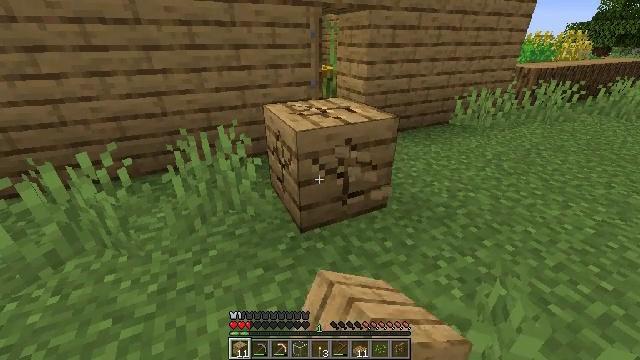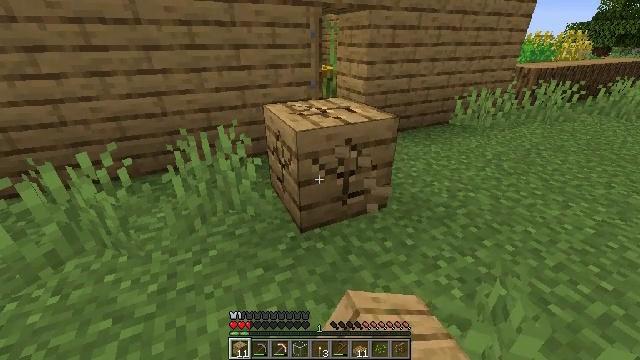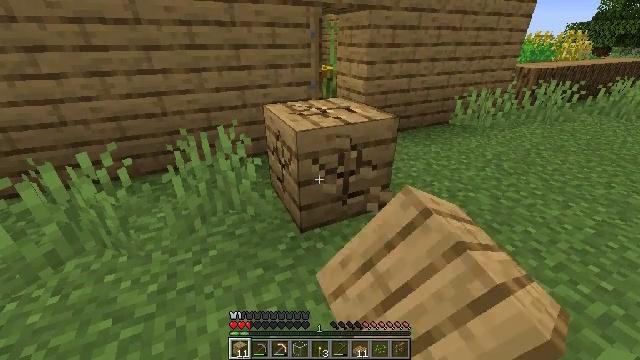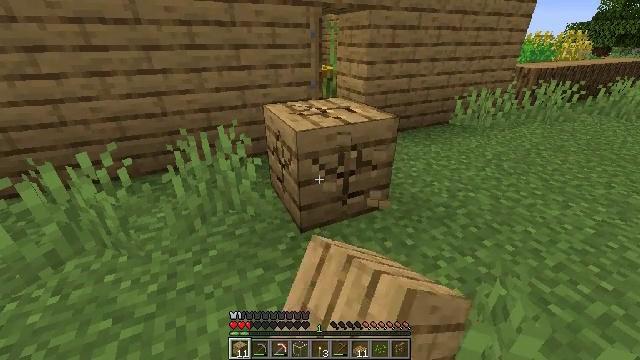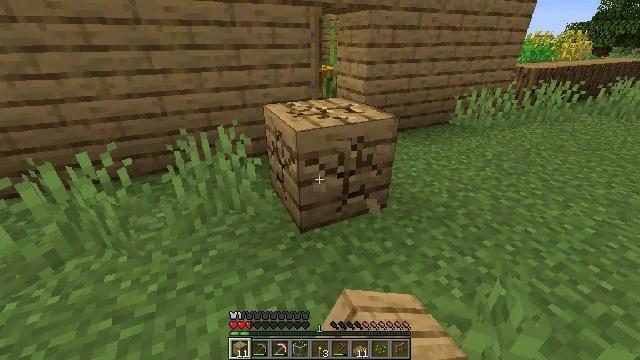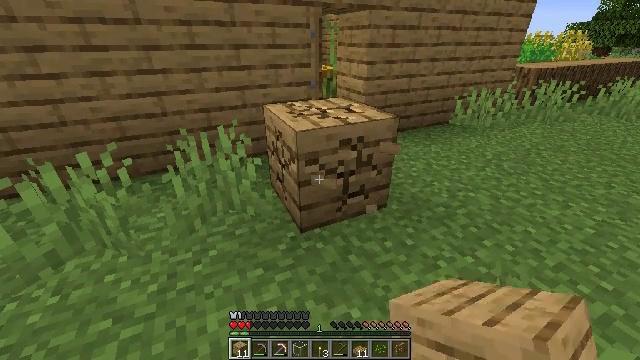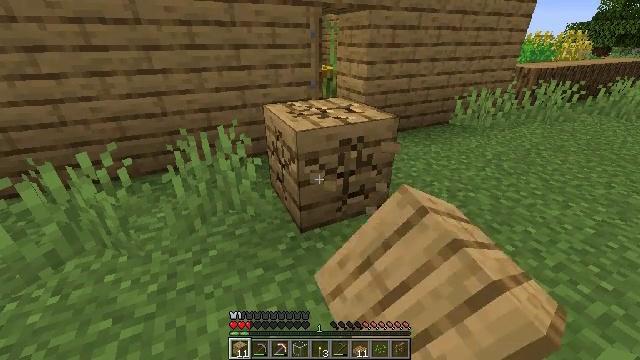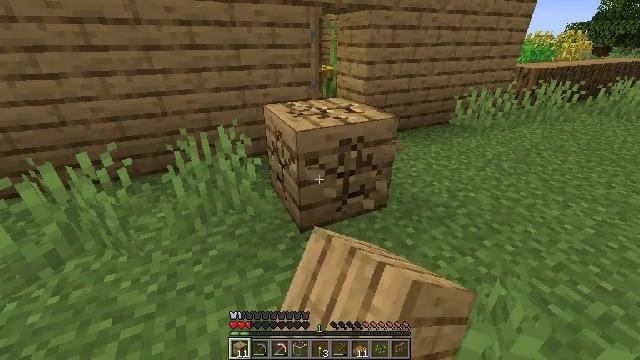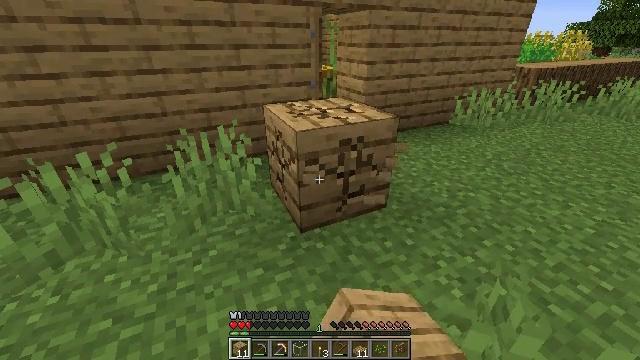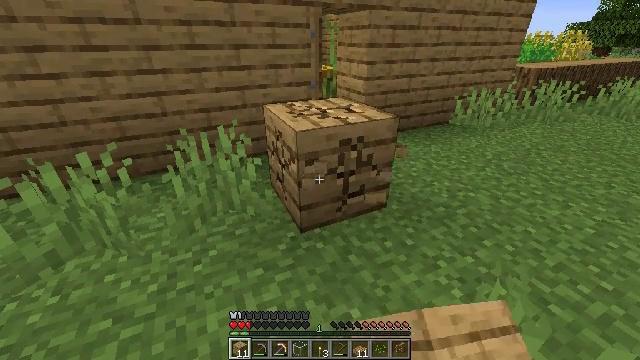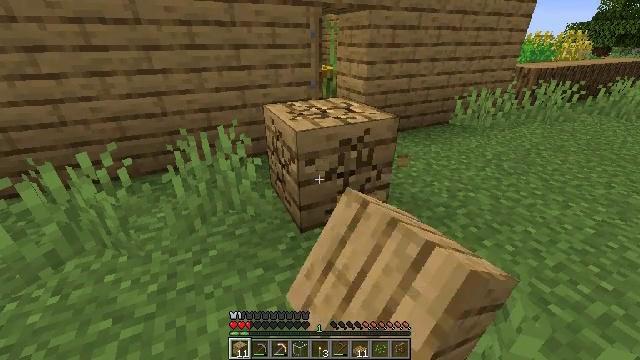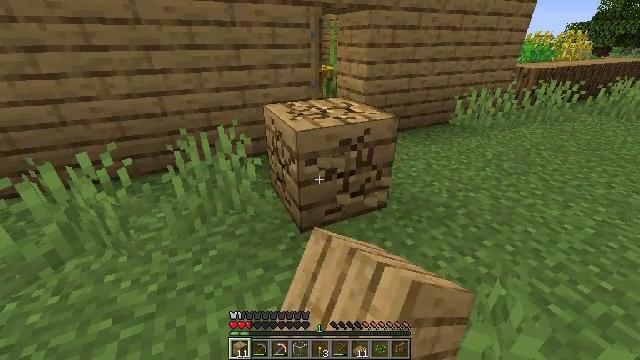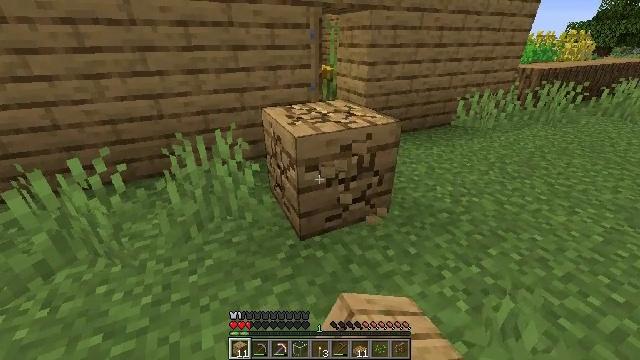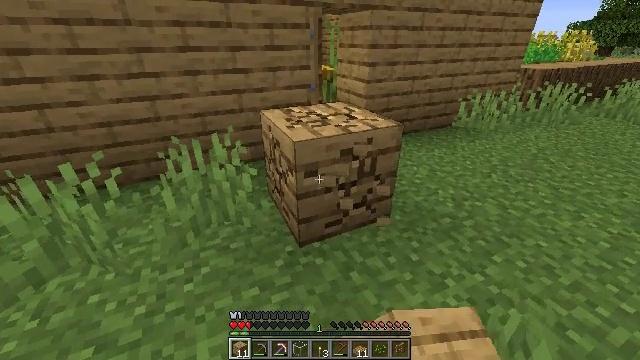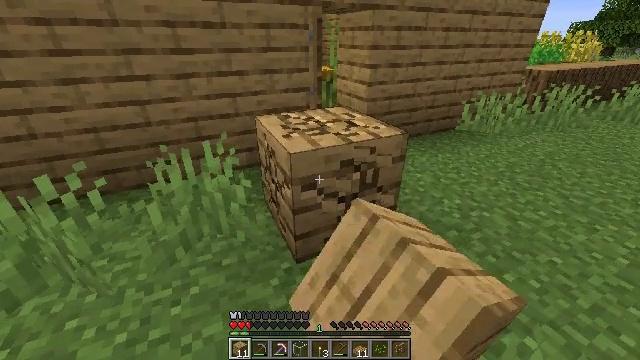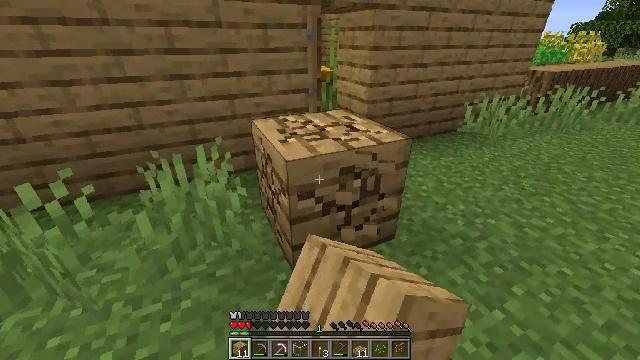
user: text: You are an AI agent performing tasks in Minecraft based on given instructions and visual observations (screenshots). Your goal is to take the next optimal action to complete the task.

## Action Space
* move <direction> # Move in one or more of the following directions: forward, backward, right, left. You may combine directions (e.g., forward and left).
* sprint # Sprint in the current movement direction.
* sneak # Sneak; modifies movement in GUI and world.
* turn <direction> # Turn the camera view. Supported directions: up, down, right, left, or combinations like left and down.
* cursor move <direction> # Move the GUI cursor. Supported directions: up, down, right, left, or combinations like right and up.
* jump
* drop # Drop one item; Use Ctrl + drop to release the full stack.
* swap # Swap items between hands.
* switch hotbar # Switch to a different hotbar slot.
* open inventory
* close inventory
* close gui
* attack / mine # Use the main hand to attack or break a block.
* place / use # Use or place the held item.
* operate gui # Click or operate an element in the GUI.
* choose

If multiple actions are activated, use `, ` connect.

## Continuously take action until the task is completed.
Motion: motion action
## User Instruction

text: Retrieve oak planks from the wooden block.
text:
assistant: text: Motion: attack / mine
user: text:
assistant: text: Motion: attack / mine
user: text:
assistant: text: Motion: attack / mine
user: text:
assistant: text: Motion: attack / mine
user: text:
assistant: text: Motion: attack / mine
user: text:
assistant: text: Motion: attack / mine
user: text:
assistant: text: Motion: attack / mine
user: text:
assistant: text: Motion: attack / mine
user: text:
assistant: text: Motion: attack / mine
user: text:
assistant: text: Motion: attack / mine
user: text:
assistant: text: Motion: attack / mine
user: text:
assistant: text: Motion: move forward, attack / mine
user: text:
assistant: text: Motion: move forward, attack / mine
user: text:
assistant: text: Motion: move forward, attack / mine
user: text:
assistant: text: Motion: move forward, attack / mine
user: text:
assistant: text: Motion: attack / mine
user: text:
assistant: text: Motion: attack / mine
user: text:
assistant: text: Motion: attack / mine
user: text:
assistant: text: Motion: attack / mine
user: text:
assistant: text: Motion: attack / mine
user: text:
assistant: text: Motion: attack / mine
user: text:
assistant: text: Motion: attack / mine
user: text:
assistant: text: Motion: attack / mine
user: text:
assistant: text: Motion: attack / mine
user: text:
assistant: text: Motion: attack / mine
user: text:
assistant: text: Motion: attack / mine
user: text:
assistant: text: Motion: attack / mine
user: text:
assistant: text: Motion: attack / mine
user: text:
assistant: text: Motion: attack / mine
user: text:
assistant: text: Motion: attack / mine